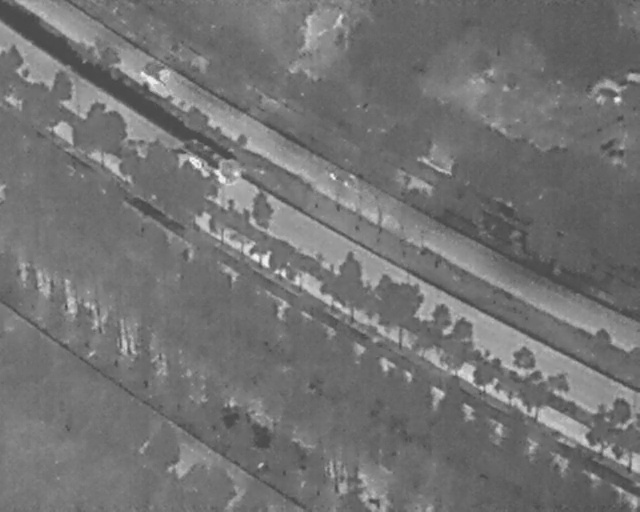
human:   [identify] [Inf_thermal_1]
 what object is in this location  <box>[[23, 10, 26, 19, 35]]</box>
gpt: <ref>1 medium car at the top left</ref>